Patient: sex M, age 53
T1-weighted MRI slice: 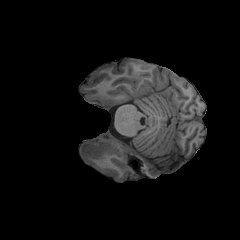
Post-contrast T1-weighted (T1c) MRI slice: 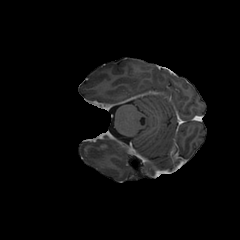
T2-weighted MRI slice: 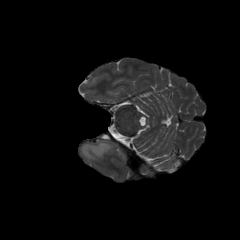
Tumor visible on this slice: yes
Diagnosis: Astrocytoma, IDH-mutant
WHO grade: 4